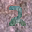
Label: 2